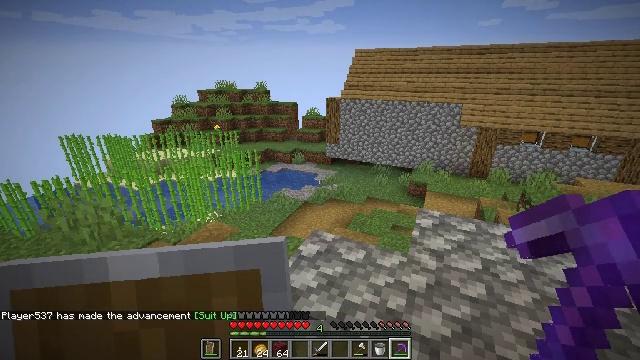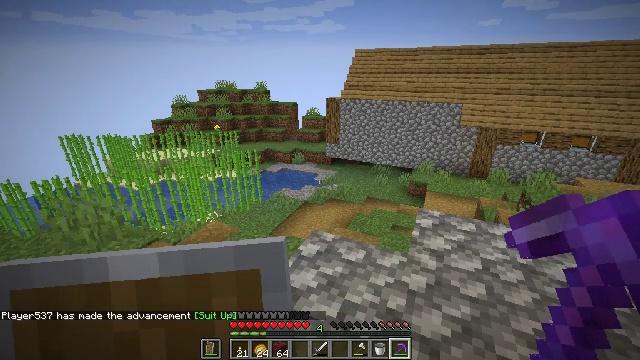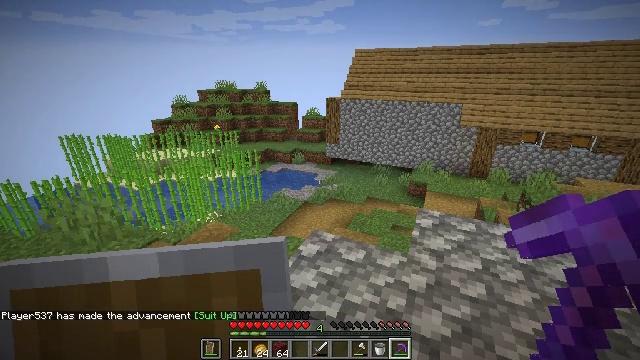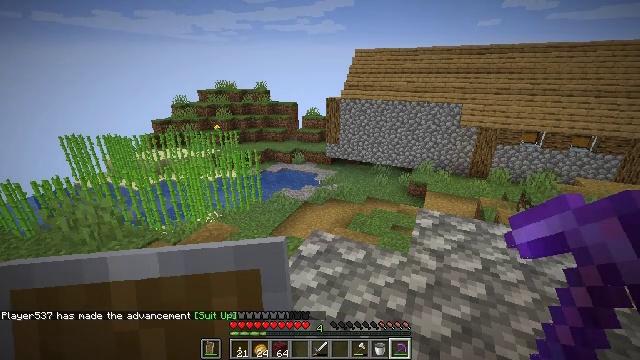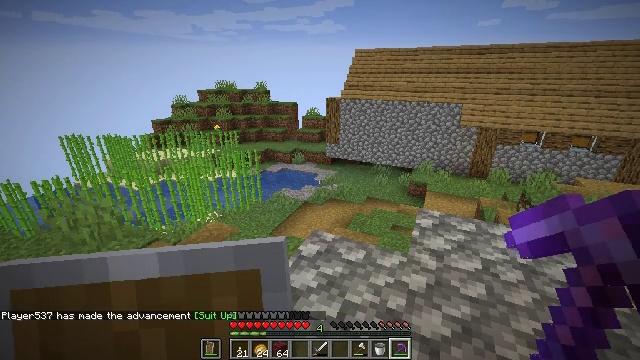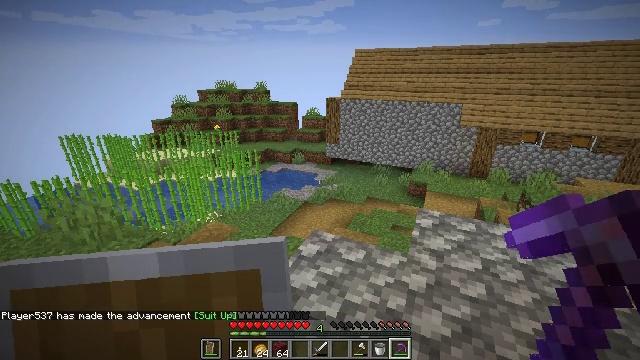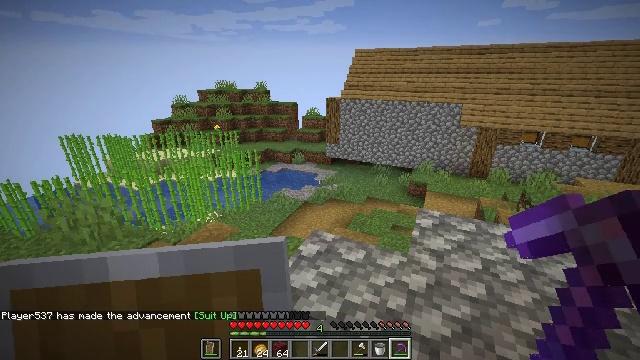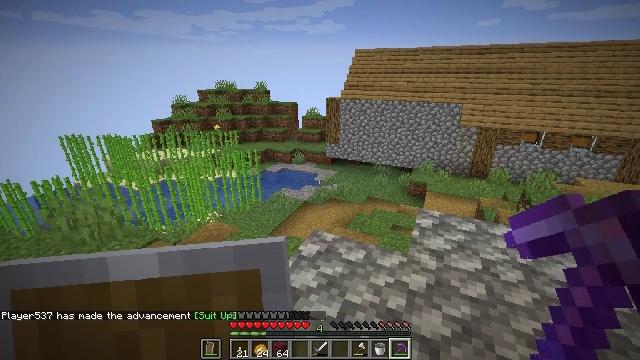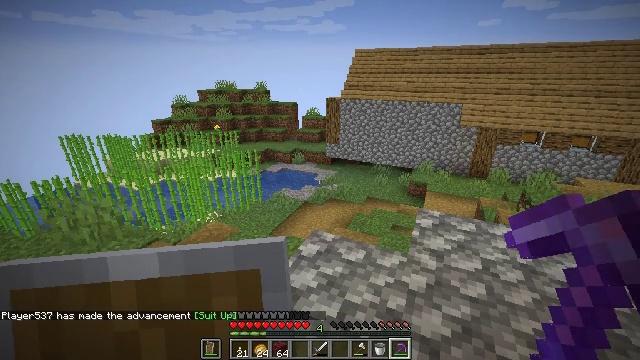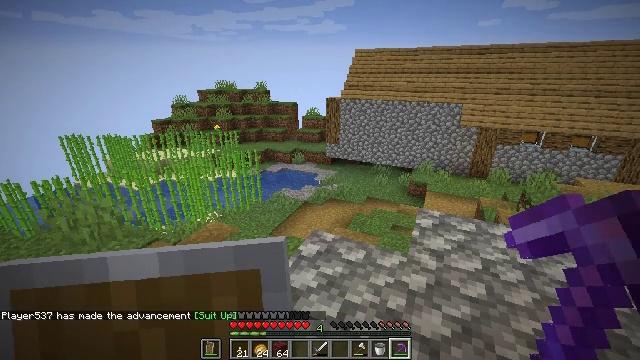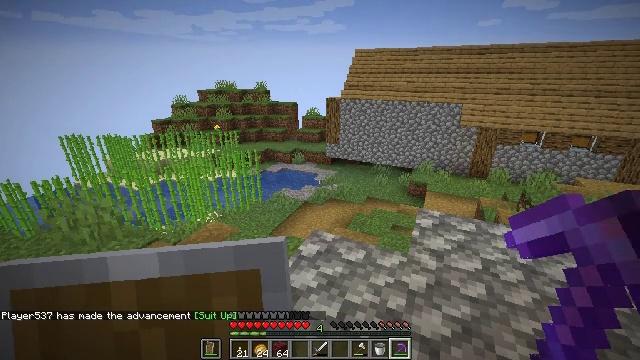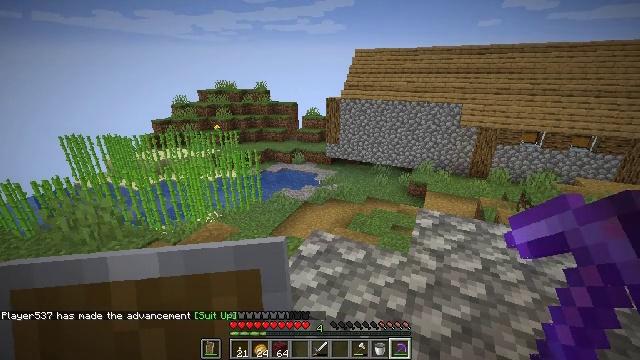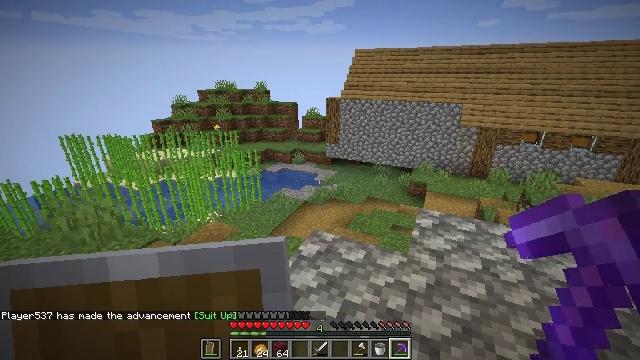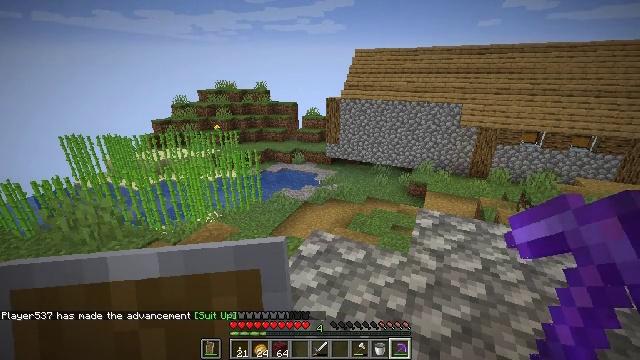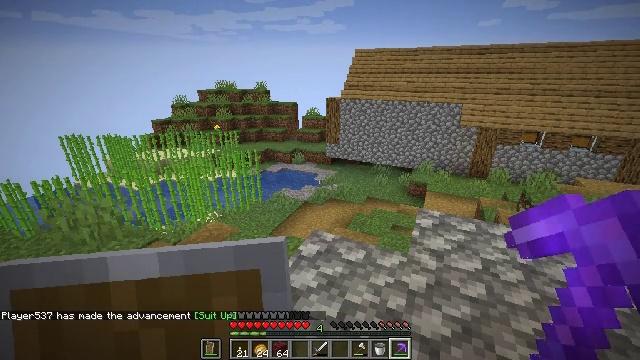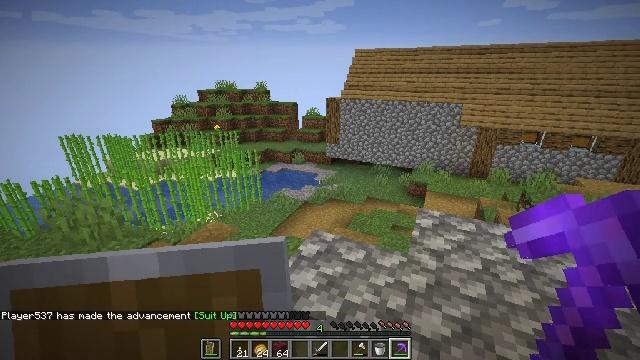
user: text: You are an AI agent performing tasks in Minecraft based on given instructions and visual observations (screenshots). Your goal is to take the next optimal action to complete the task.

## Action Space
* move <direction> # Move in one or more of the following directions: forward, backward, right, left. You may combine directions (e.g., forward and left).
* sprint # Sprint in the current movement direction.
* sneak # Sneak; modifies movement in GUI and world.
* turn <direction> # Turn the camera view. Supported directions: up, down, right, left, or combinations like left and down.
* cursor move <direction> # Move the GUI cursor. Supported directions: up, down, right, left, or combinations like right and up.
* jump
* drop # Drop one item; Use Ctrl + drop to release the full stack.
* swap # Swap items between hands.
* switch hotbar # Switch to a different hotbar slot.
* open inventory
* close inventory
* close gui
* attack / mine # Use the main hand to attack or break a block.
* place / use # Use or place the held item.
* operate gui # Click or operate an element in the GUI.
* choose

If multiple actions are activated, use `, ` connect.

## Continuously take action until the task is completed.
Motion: motion action
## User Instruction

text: craft item air
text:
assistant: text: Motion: no_op
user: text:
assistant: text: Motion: no_op
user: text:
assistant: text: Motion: no_op
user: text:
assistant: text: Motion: no_op
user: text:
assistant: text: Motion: no_op
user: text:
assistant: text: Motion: no_op
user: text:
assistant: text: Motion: no_op
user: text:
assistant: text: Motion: no_op
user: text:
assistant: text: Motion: no_op
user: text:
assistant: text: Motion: no_op
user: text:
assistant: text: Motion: no_op
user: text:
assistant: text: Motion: no_op
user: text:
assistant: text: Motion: no_op
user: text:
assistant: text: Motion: no_op
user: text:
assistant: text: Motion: no_op
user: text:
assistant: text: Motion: no_op
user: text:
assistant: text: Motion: no_op
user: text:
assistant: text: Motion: no_op
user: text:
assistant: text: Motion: no_op
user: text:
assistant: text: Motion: turn right
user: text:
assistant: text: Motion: turn right
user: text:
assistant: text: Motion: turn right
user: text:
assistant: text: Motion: turn right and up
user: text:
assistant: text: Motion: turn right
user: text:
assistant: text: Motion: turn right
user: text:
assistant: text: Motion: no_op
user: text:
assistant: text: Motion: turn right
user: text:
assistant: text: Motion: turn right
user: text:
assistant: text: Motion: turn right
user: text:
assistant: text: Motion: turn right